Question: I want to had some information to the left side ( Where I drew something ) of my table, like in this image:

But I don't know how. Is it part of the table? Do I need to create a new table? Help would be appreciated
Sorry, didn't explained well. I want the table to have an extra slot on the left side, to separate the morning, afternoon and night, but I don't know if it's with the table or creating a separated div, something like <URL>.
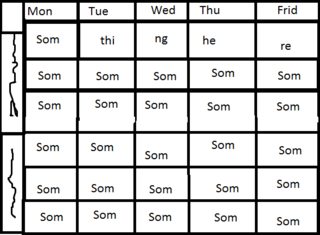
Answer: You can merge cells with 'rowspan' and create blank spaces with 'empty-cells: hide'.
'''
td {
border: 1px solid black;
empty-cells: hide;
}
'''
'''
<table>
<tr>
<td></td>
<td>Text</td>
<td>Text</td>
</tr>
<tr>
<td rowspan="3">Text</td>
<td>Text</td>
<td>Text</td>
</tr>
<tr>
<td>Text</td>
<td>Text</td>
</tr>
<tr>
<td>Text</td>
<td>Text</td>
</tr>
<tr>
<td>Text</td>
<td>Text</td>
<td>Text</td>
</tr>
</table>
'''